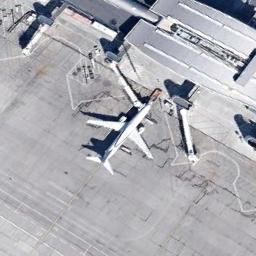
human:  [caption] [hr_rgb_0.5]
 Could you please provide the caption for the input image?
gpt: A plane parked next to a boarding bridge of the terminal .

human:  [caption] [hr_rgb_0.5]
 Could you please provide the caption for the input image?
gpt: A plane is parked on the open space next to the terminal .

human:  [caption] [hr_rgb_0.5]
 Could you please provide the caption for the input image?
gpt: An airplane parked beside a building inside the airport .

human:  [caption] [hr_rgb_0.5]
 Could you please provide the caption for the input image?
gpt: A white aircraft were parked at the departure gate .

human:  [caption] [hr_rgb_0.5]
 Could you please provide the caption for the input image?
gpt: One plane is on the ground next to the building .